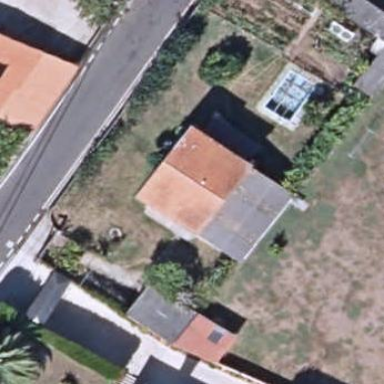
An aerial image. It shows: Simple house.